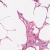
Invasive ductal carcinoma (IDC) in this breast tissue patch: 0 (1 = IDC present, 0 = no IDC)